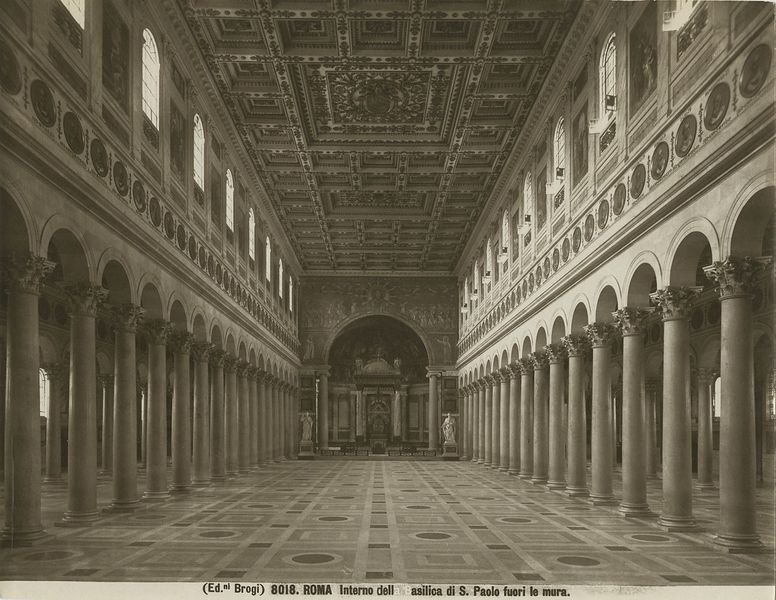
Titel: Roma - Interno della Basilica di S. Paolo fuori le mura
Künstler: Giacomo Brogi
Standort: Hamburg
Institution: Museum für Kunst und Gewerbe Hamburg
Schlagwörter: architektur, silber, innenraum, kirche, foto, fotografie, photographie, dom, paul, altar, kathedrale, photo, kircheninneres, mauern, apsis, dorfkirche, basilika, ehrenbogen, triumphbogen, kirchenbau, architekturfotografie, ausstattung, arc de triomphe, sankt, san, lichtbild, paolo, silbergelatine, dokumentarfotografie, historische, stadtkirche, architekturphotographie, brom, bildwerke, mura, angewandte und bildende kunst, hessische systematik, silbergelatinepapier, bromsilbergelatinepapier, entwicklungspapier, gelatinepapier, schwarzweißpositivverfahren, silbersalzverfahren, schwarzweißfotografie, berichtende, gebäude, örtlichkeit, straße, stätte